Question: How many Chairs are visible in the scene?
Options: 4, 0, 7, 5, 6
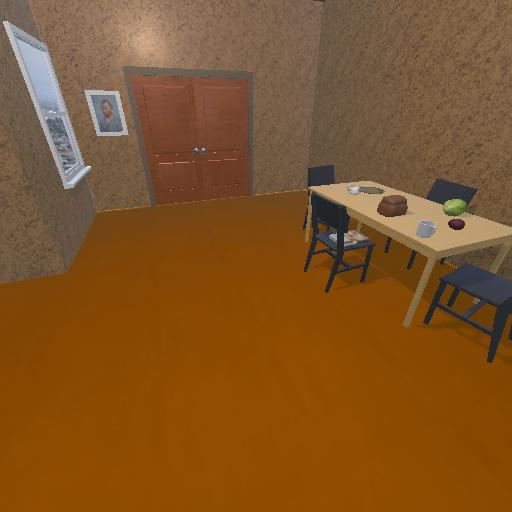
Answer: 4